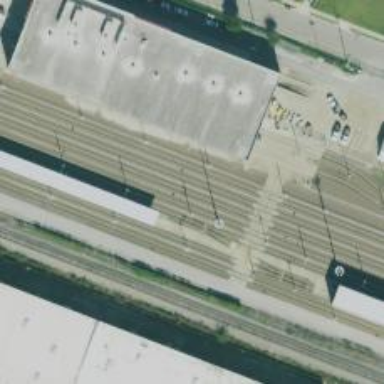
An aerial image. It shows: Light rail yard with electrified contact lines.